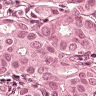
Metastatic tissue present: yes